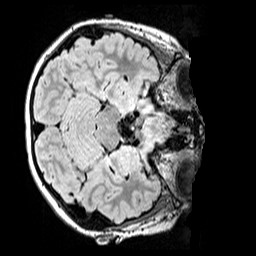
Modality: FLAIR
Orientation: axial
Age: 11
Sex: male
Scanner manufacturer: siemens
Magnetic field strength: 3 T
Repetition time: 5 s
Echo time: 0.388 s